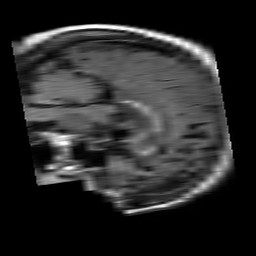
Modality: FLAIR
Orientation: sagittal
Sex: female
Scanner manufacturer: philips
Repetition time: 11 s
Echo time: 0.125 s